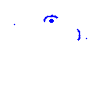
Particle: kaon